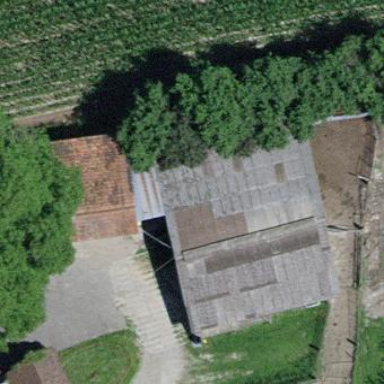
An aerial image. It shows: Barn.